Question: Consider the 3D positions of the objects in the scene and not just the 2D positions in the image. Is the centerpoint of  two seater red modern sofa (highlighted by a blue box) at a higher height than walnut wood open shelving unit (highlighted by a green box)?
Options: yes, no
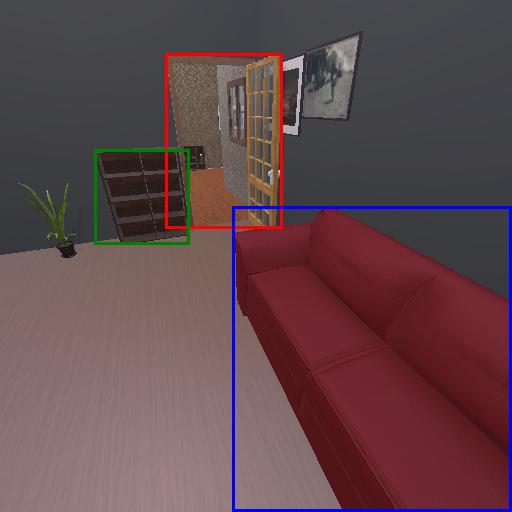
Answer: yes